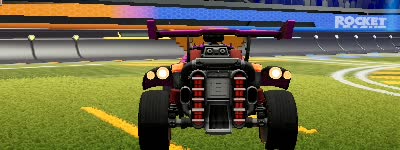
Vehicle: octane